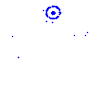
Particle: proton